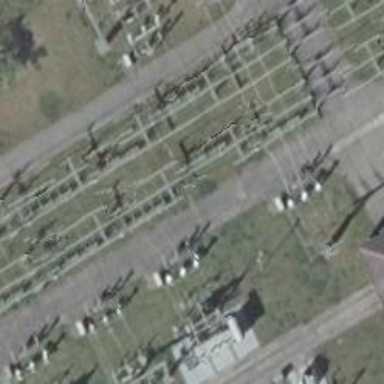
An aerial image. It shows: Power line with three cables configured as busbar.